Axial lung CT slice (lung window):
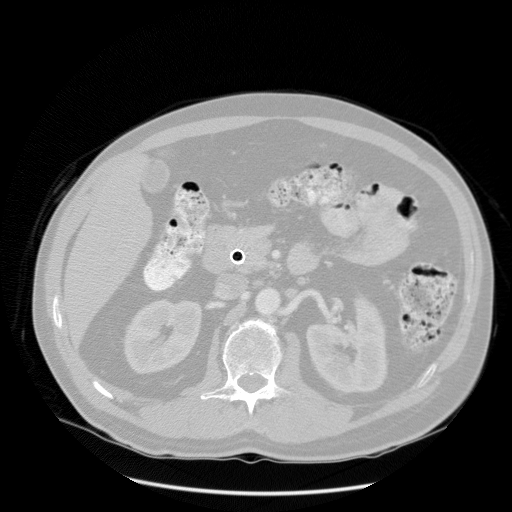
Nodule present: no